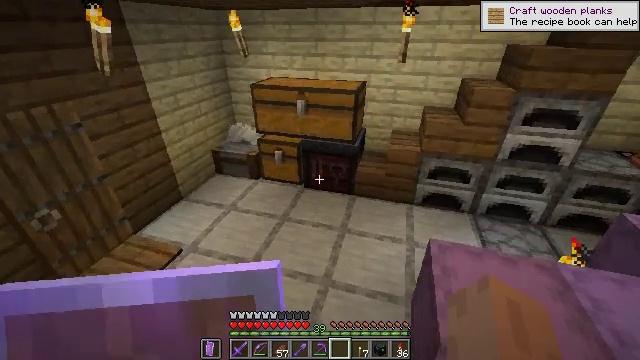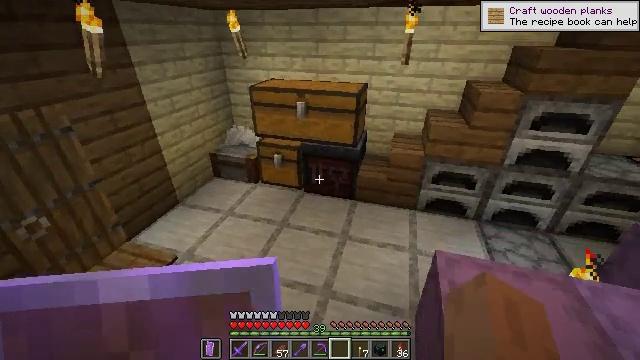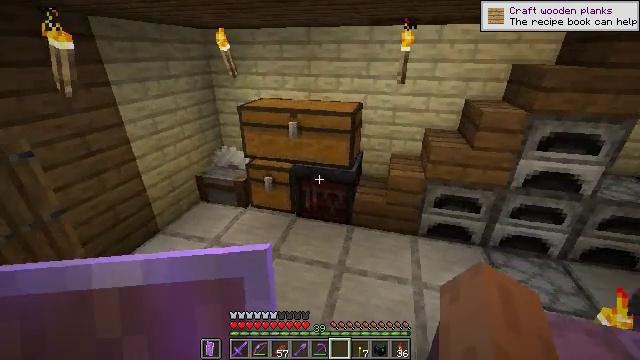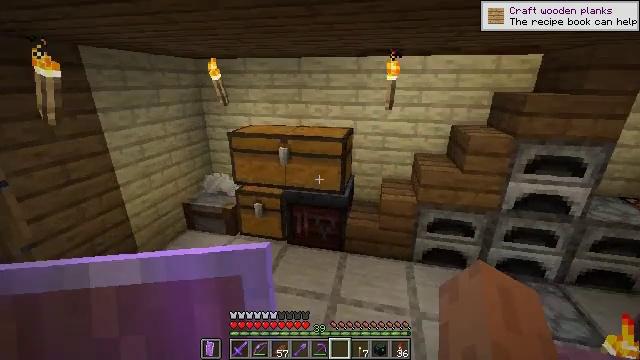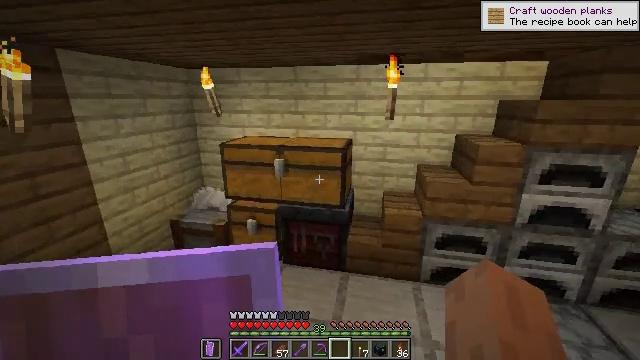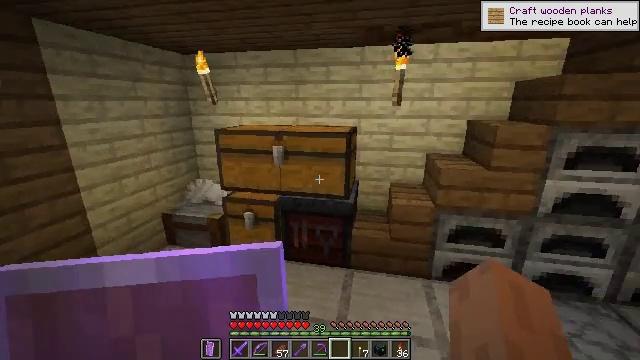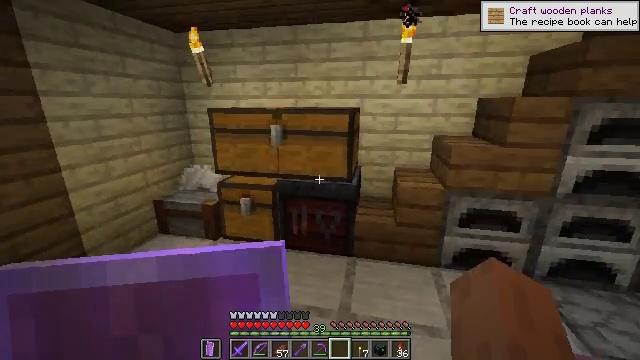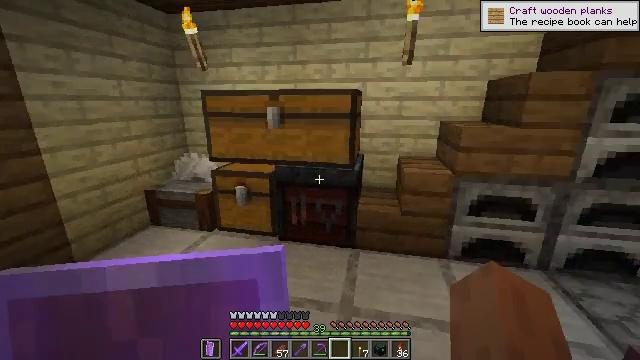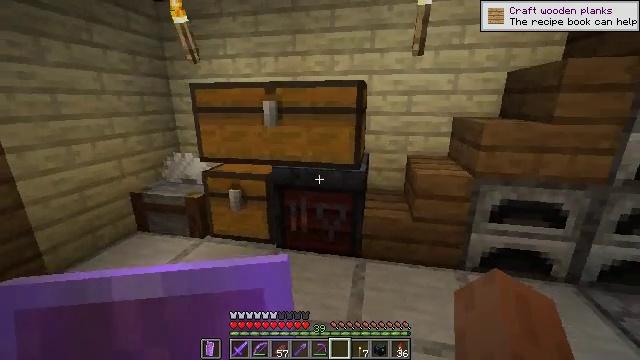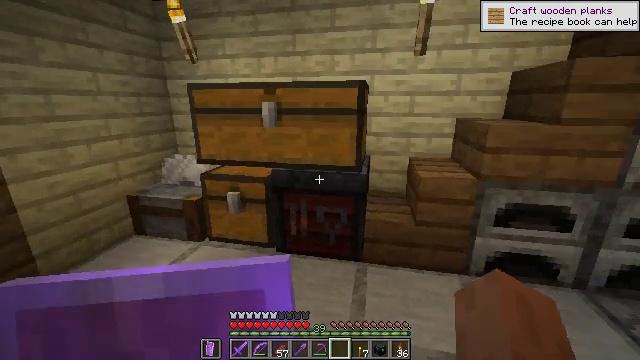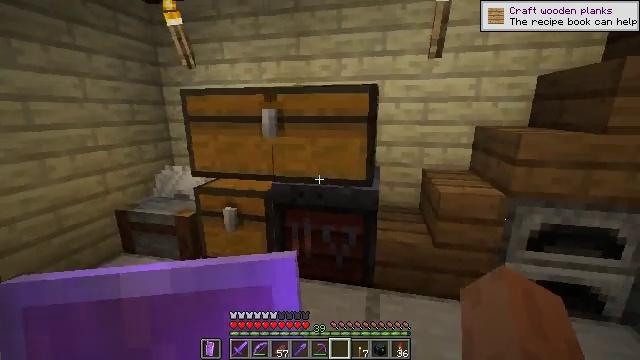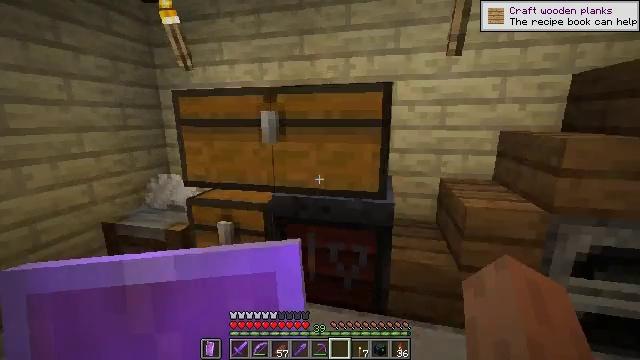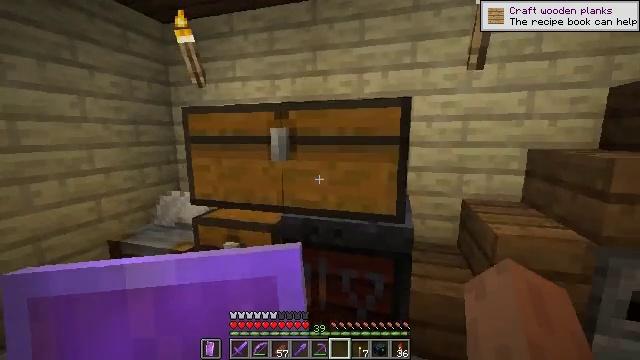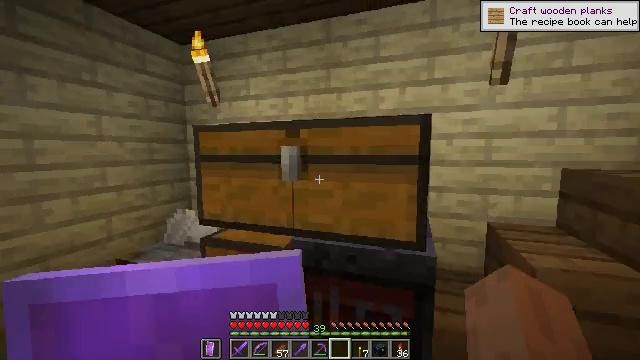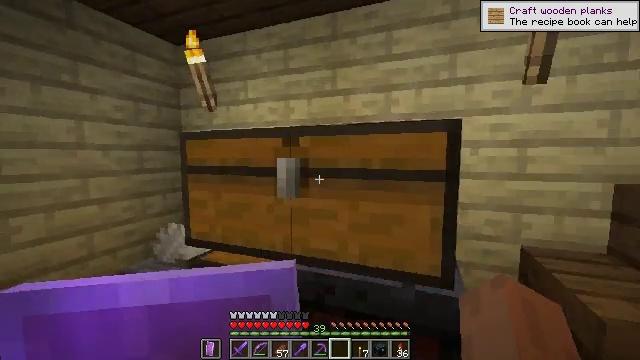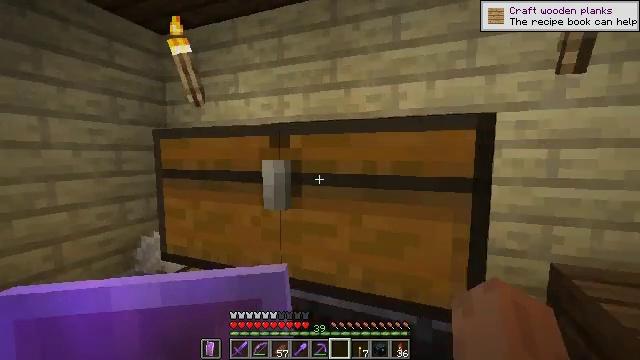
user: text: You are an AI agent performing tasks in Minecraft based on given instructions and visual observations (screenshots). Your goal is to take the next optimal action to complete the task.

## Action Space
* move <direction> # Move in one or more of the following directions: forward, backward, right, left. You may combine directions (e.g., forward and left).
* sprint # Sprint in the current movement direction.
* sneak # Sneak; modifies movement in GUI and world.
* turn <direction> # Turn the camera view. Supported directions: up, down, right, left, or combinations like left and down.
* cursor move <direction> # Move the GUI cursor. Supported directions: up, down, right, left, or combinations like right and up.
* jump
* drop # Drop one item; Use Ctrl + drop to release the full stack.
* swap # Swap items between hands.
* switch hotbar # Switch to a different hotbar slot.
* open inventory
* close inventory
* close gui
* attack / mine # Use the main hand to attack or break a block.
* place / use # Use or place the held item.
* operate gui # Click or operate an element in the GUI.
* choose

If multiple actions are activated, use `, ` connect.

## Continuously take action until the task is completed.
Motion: motion action
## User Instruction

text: Craft glass in the furnace from sand.
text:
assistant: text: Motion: move forward
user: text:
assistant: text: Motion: move forward, turn right and up
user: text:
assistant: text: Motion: move forward, turn right and up
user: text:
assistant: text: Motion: move forward, turn up
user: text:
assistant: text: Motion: move forward
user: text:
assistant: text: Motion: move forward
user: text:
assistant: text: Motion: move forward
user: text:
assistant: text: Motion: move forward
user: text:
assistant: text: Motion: move forward
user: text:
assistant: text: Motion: move forward, turn up
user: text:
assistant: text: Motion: move forward, turn left and up
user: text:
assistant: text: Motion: move forward, turn left and up
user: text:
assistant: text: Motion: move forward, turn left and up
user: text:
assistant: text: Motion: move forward, turn left and up
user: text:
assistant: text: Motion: move forward
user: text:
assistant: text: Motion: move forward
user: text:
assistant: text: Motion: turn left and down
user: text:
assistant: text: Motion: turn left and down
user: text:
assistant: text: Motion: turn left and down
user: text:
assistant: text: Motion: turn left and down
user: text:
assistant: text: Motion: turn left and down
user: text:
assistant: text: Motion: no_op
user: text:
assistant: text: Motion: no_op
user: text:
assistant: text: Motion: no_op
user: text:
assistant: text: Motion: no_op
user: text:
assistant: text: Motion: turn left
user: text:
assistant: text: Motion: turn left and down
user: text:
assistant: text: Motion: turn left and down
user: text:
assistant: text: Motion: turn left and down
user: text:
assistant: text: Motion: turn left and down